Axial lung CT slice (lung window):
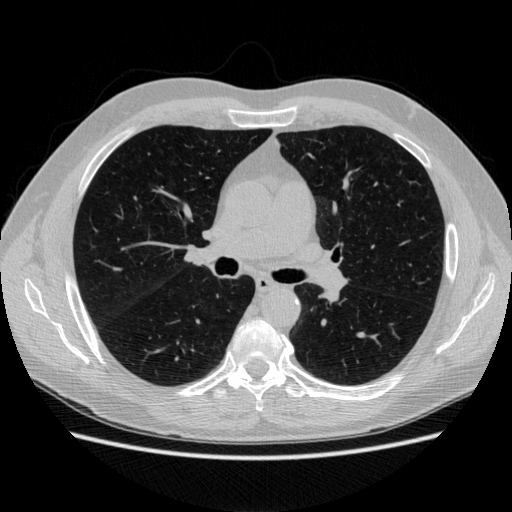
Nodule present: no